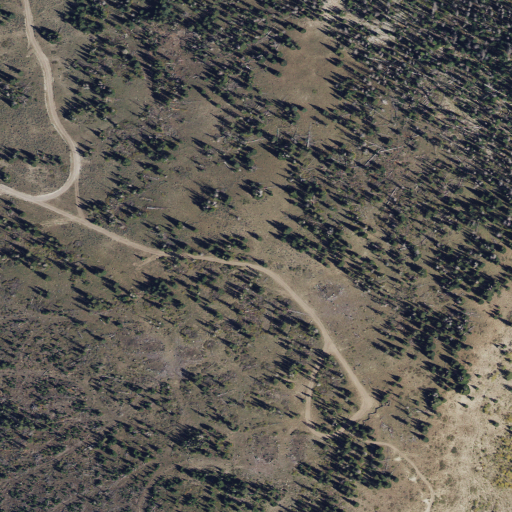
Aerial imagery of gap in Utah named U M Pass containing evergreen forest, shrub, open development, and mixed forest